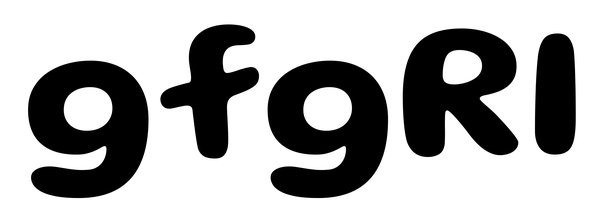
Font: Gluten_SemiBold